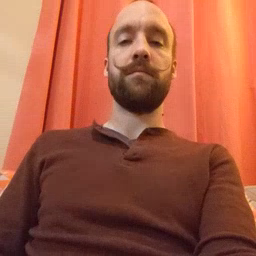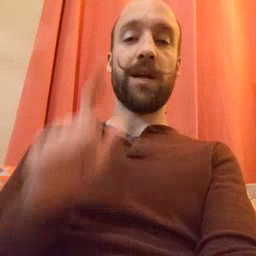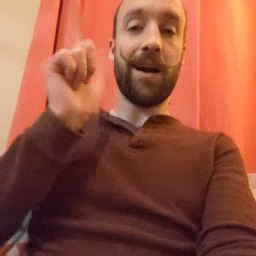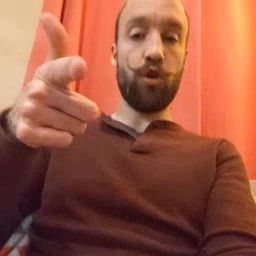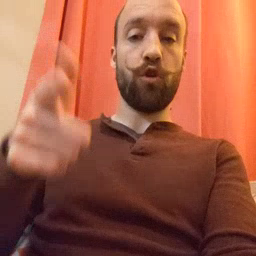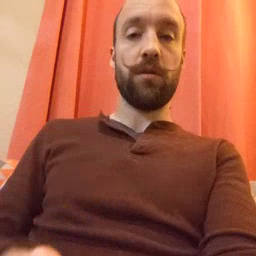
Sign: later